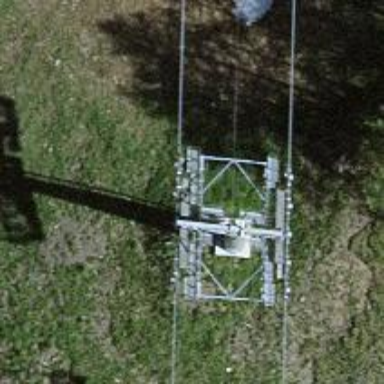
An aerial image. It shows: Pylon for aerialway.